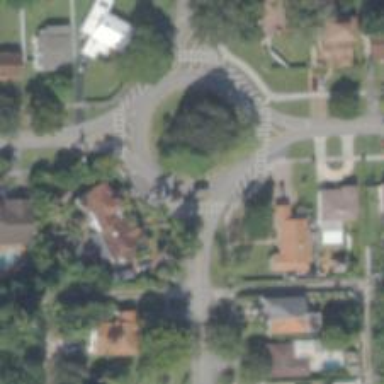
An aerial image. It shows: Residential road with roundabout.